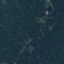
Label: Forest